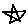
Label: star